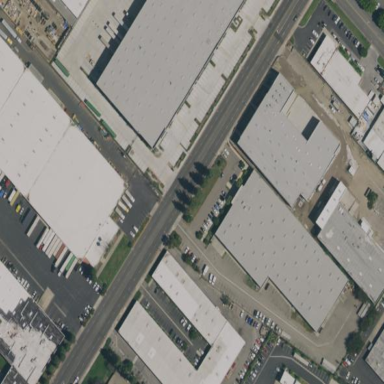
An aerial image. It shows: Industrial building.